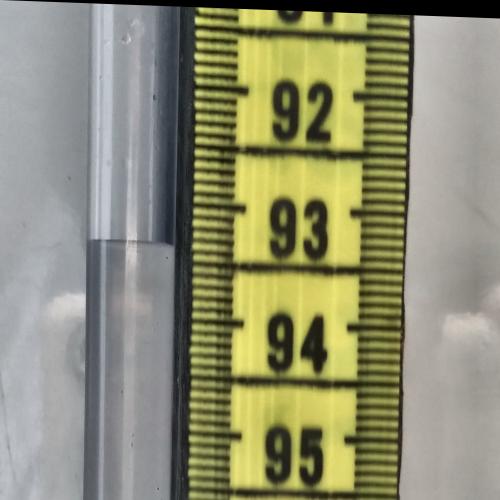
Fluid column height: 93.4 cm